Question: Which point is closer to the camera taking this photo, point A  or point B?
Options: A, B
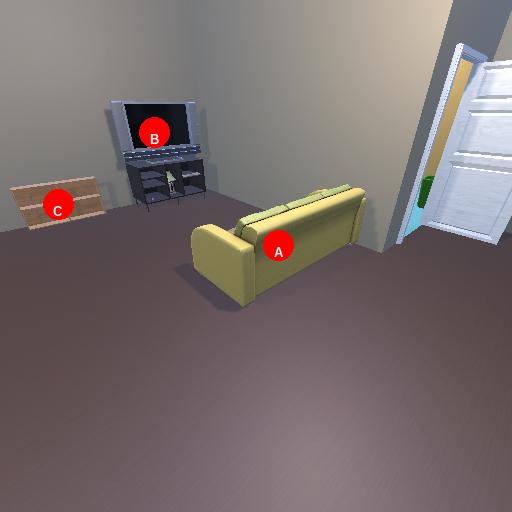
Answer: A